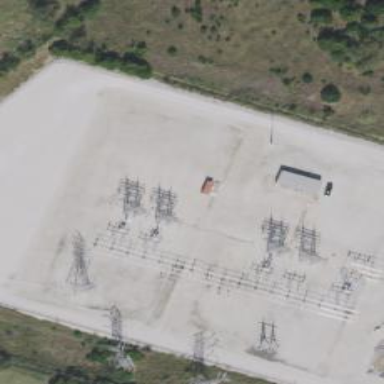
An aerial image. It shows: Switch for power supply.